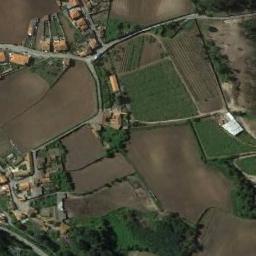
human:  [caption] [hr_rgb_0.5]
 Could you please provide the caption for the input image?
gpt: Many trees are planted in the terraces which are in the middle of the image .

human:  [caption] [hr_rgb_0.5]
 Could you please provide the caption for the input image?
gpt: There are many buildings of different shapes on the terraces .

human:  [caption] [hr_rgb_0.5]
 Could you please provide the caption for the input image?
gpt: The bare and green terrace is next to some houses and trees .

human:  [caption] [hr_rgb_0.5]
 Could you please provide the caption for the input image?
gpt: Many irregularly shaped brown and green mixed farm fields with several paths and many buildings .

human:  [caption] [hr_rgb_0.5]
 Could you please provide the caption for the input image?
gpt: There are many buildings beside the terraces .